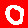
Digit: 0